Brain MRI, t1w sequence, axial 2D slice.
Patient: age 42, sex M, weight 78 kg, height 1.78 m
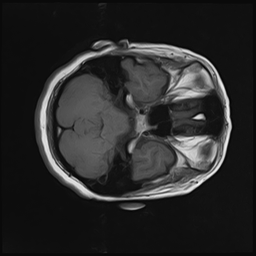